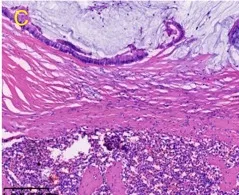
Intraoperative view during exploratory laparoscopy and microscopic histopathological examination of lesions. (C) Hematoxylin and eosin (HE) staining of a low-grade mucinous tumor of the spleen, involving both the parenchyma and exterior of the splenic capsule and low-grade mucinous epithelial cells in the mucus lake. Original magnification: x10.
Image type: pathology (h&e)